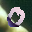
Label: 0